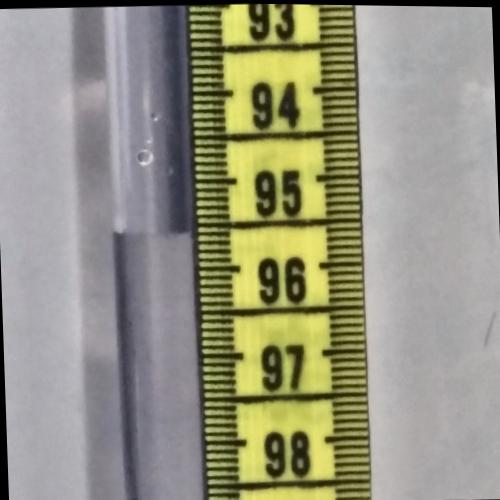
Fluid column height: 95.6 cm